Question: I've been trying various methods of creating a new dialog that needs to be spawned from the main application.
I created a designer form, nothing special about it, and placed some stock widgets on it. Once I finally got it to launch from the main application properly, I noticed that the widgets have no styling to them. The buttons have no border or embossing, all text is white, and the background color of the buttons and LineEdit object are gray. The code used to launch the dialog is as follows:
'''
UpdateDialog dialog(NULL);
dialog.setModal(true);
dialog.exec();
'''
I figured maybe it was being inherited from the parent widget, so I passed NULL as the parent in the constructor for the dialog object and it still happened.
I found one answer to a similar question online suggesting that you can override inherited stylesheets from the parent by setting a stylesheet for the dialog that basically just looks like:
'''
#objectName {}
'''
But this has no effect.
Styles applied to the widget after creation seem to work, as if I use the following line, the text color on the buttons becomes black:
'''
dialog->setStyleSheet("color: rgb(0,0,0)");
'''
Does anyone know what could be causing this behavior? If it matters, we're using Qt 5.6.1 on Scientific Linux (RHEL 6).
Here is a picture of the dialog.

There is supposed to be a LineEdit below the label, as well as a button to the right of it, and then two more buttons beneath the LineEdit. Unfortunately the picture quality doesn't let you see it, but there IS a very faint white text where the buttons are supposed to be, so they ARE there, they're just not styled.
This styling also seems to get applied to the file dialog I spawn from the update dialog seen above.
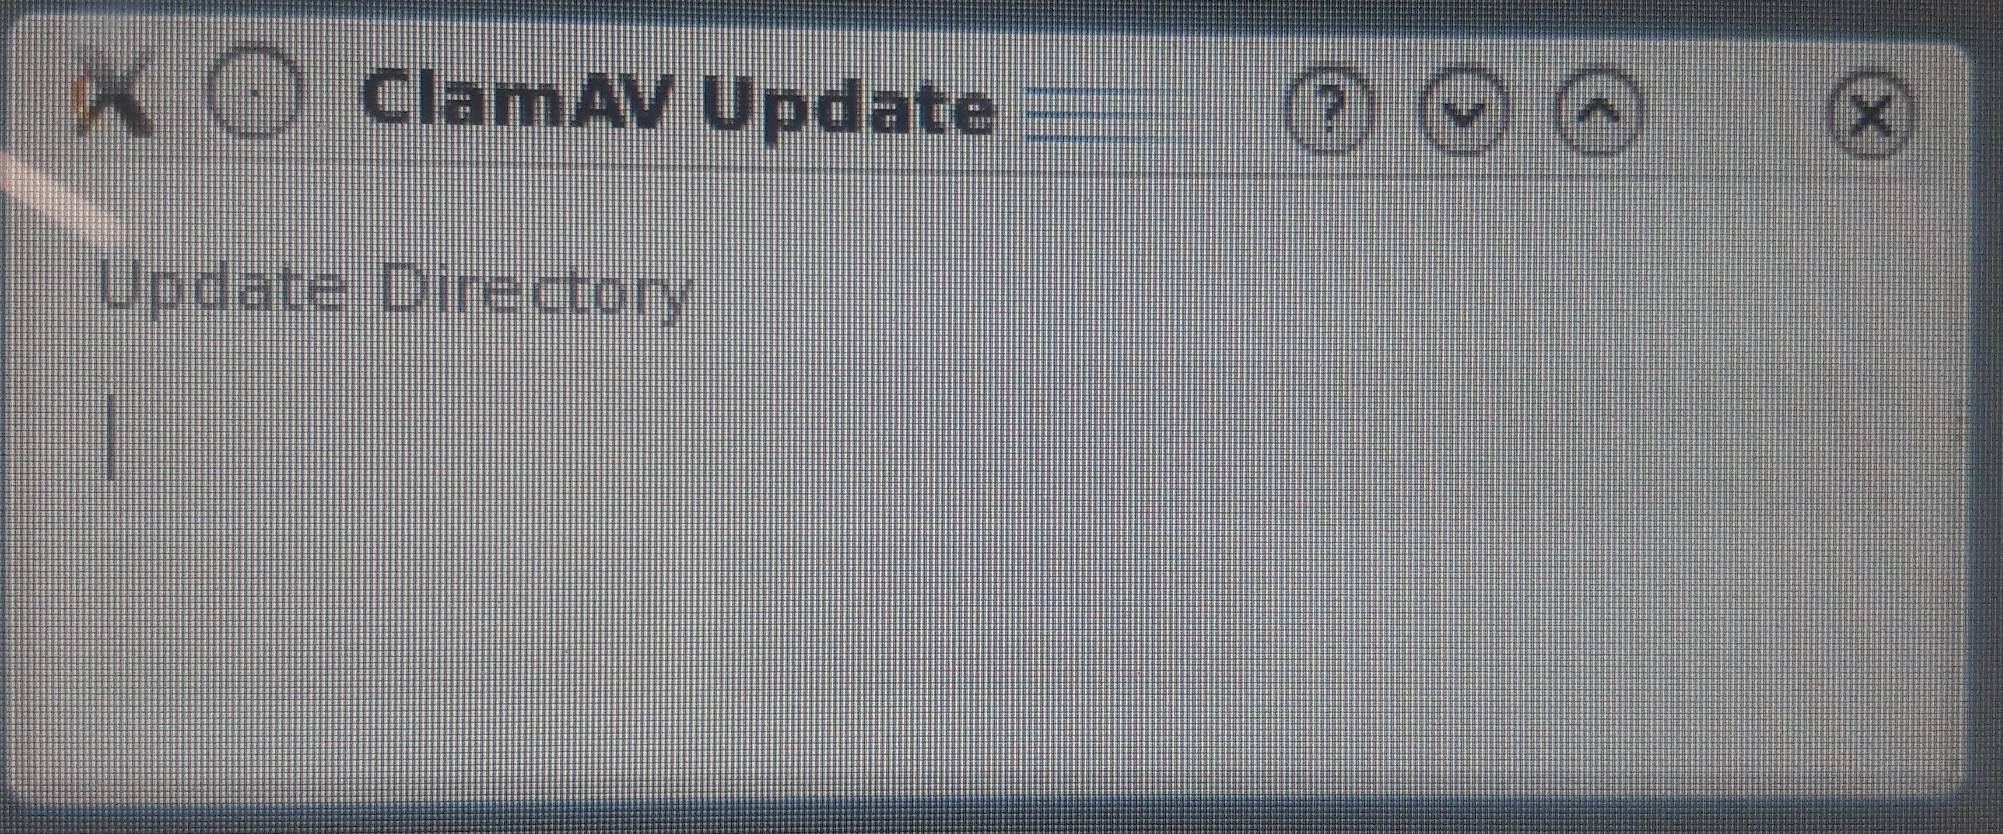
Answer: Qt <URL> are Gnome and KDE. Some distributions install Gnome as default, and a few install the other. Most allow to install both, and the user can choose one at the login screen, or in a desktop configuration setting.
I've never tried Scientific Linux before, but I know Fedora so it wasn't a big deal to install SL6 in a VirtualBox VM to see if I could reproduce your issue (I couldn't!). What I've noticed is that SL6 defaults to Gnome desktop (like RH and Fedora, btw). It does not include Qt5 and it would be difficult to install a Qt5 development environment on it, because it ships an outdated GCC compiler. It is possible to deploy Qt 5.6 applications and libraries on it, though. I've installed KDE in the VM as well with this command:
'''
sudo yum -y groupinstall "KDE Desktop"
'''
SL6 does not include KDE Plasma, of course, because it requires Qt5. It is KDE4.3 instead, based on Qt4.6. So, in this version, correcting my previous comment, the configuration command for changing/inspecting KDE styles is:
'''
kcmshell4 style
'''
The default style for KDE4 is Oxygen, as I've deduced by your picture. The color scheme for KDE programs can be configured with this command:
'''
kcmshell4 colors
'''
To try your scenario, I've made a simple Qt5 Widgets program, which I could deploy on the VM along with the dependent Qt5 libraries. I've used <URL> to deploy the library and plugins required by the program and create a self contained directory for easy transfer and installing. Anyway, I want to show you how the program looks on my development Linux machine, with my preferred dark-breeze theme:

After deploying the program directory to the SL6 VM, running it under the default Gnome desktop, it looks like this:

And this is the look when running the program under KDE:

Remember that we are looking at the same build of the same program, just changing the running environment. Just for your information, I've instrumented my program a little, including in the 'main()' function this debugging statement:
'''
qDebug() << QStyleFactory::keys();
'''
Which prints this output on Linux:
> ("Windows", "GTK+", "Fusion")
And also included this debug statement at the main window constructor:
'''
qDebug() << this->style();
'''
The output of that statement depends on the desktop environment. Under Gnome (which is based on the gtk+ toolkit) it outputs something like this:
> QGtkStyle(0x11b39f0, name = "gtk+")
While under the KDE desktop it outputs:
> QFusionStyle(0x1428990, name = "fusion")
I hope that at this point you can deduce like me that the origin of your problem must be the color configuration under KDE in your SL6. To prove that theory, please run some other Qt programs and see if they show the same inappropriate colors. In that case, my advice is to fix that configuration (by running 'kcmshell4 colors') instead of changing the program to force some fixed color scheme, because a good desktop integration is a valued asset for most Linux users.
Anyway, if you want to create a fixed color scheme hardcoded in your program, I give you this example that you can include in your main.cpp to be applied to the whole program.
'''
static QPalette qt_fusionPalette()
{
QColor backGround(239, 239, 239);
QColor light = backGround.lighter(150);
QColor mid(backGround.darker(130));
QColor midLight = mid.lighter(110);
QColor base = Qt::white;
QColor disabledBase(backGround);
QColor dark = backGround.darker(150);
QColor darkDisabled = QColor(209, 209, 209).darker(110);
QColor text = Qt::black;
QColor hightlightedText = Qt::white;
QColor disabledText = QColor(190, 190, 190);
QColor button = backGround;
QColor shadow = dark.darker(135);
QColor disabledShadow = shadow.lighter(150);
QPalette fusionPalette(Qt::black,backGround,light,dark,mid,text,base);
fusionPalette.setBrush(QPalette::Midlight, midLight);
fusionPalette.setBrush(QPalette::Button, button);
fusionPalette.setBrush(QPalette::Shadow, shadow);
fusionPalette.setBrush(QPalette::HighlightedText, hightlightedText);
fusionPalette.setBrush(QPalette::Disabled, QPalette::Text, disabledText);
fusionPalette.setBrush(QPalette::Disabled, QPalette::WindowText, disabledText);
fusionPalette.setBrush(QPalette::Disabled, QPalette::ButtonText, disabledText);
fusionPalette.setBrush(QPalette::Disabled, QPalette::Base, disabledBase);
fusionPalette.setBrush(QPalette::Disabled, QPalette::Dark, darkDisabled);
fusionPalette.setBrush(QPalette::Disabled, QPalette::Shadow, disabledShadow);
fusionPalette.setBrush(QPalette::Active, QPalette::Highlight, QColor(48, 140, 198));
fusionPalette.setBrush(QPalette::Inactive, QPalette::Highlight, QColor(48, 140, 198));
fusionPalette.setBrush(QPalette::Disabled, QPalette::Highlight, QColor(145, 145, 145));
return fusionPalette;
}
int main(int argc, char *argv[])
{
QApplication::setPalette(qt_fusionPalette());
QApplication a(argc, argv);
qDebug() << QStyleFactory::keys();
MainWindow w;
w.show();
return a.exec();
}
'''
This light color palette is the same as the standard Qt's "Fusion" <URL>.